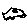
Label: car